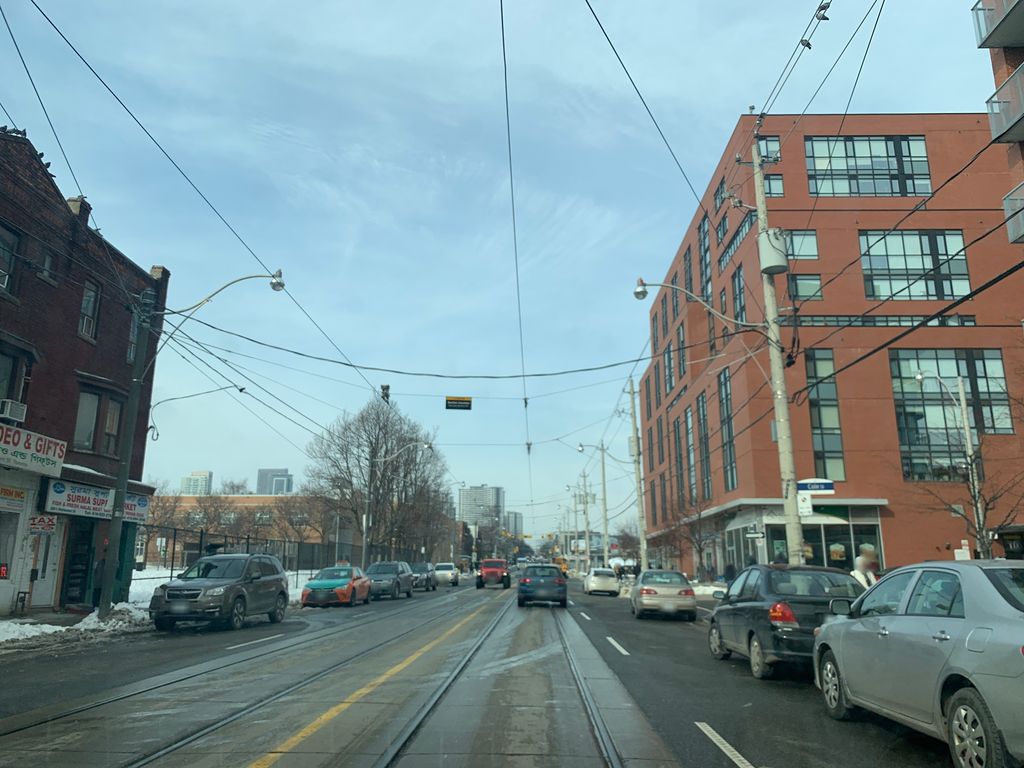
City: toronto